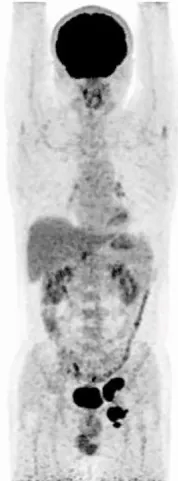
The 18F-fluorodeoxyglucose positron emission tomography-computed tomography before initial treatment.
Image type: radiology (pet)